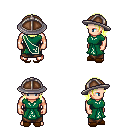
a pixel art fantasy rpg character, male body template, human, light skin, sash dress, robe skirt, gold long bangs hairstyle, chain helm, brown slippers, four views (front, back, left, right), 2x2 character sprite sheet, small pixel art, hard edges, no anti-aliasing